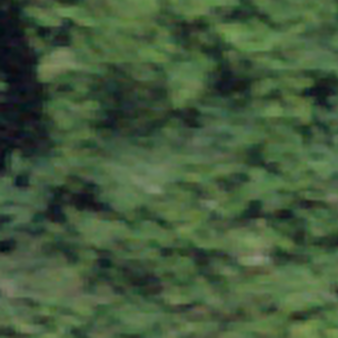
Label: other